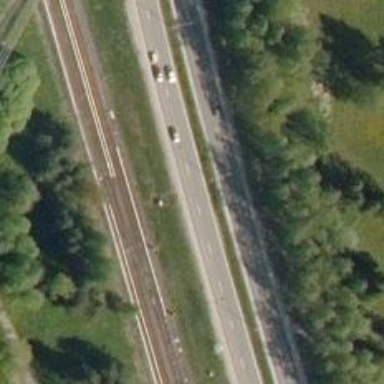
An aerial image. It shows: Asphalt trunk highway.